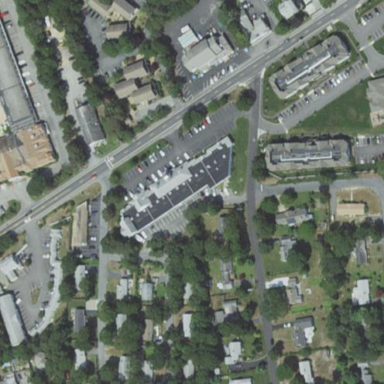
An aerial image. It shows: Retail building in mall.